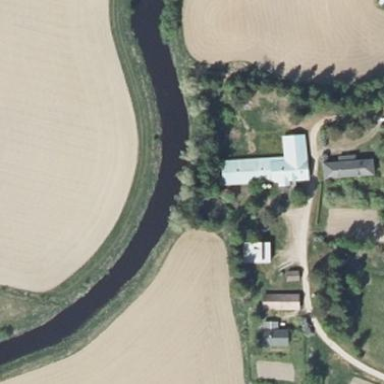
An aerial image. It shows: Farm with farmyard.